Field crop: tomato
Growth stage: 2
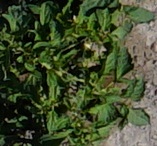
Species: tomato